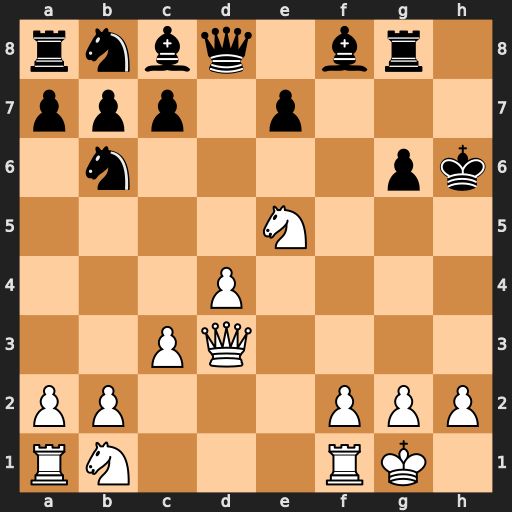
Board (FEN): rnbq1br1/ppp1p3/1n4pk/4N3/3P4/2PQ4/PP3PPP/RN3RK1
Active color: w
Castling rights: -
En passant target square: -
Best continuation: Nf7+ Kg7 Nxd8